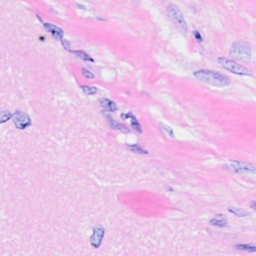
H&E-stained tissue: Breast